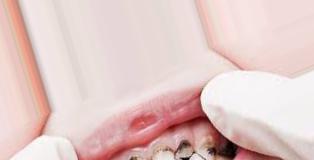
Condition: Caries